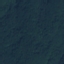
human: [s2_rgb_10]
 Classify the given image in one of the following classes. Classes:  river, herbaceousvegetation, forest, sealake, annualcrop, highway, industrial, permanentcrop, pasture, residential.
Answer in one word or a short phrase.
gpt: Forest